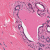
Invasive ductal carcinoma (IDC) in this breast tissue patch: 0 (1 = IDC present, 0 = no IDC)